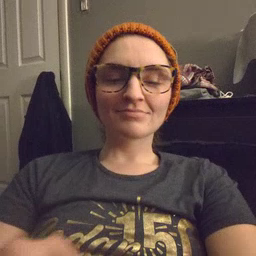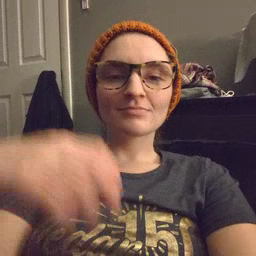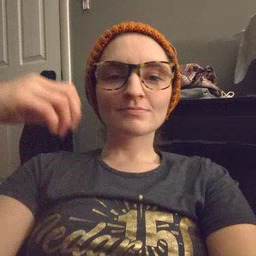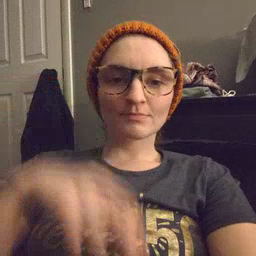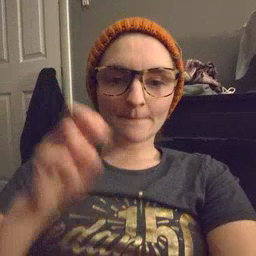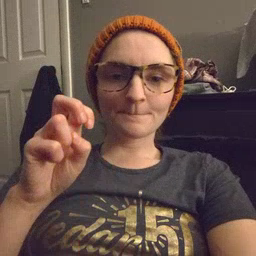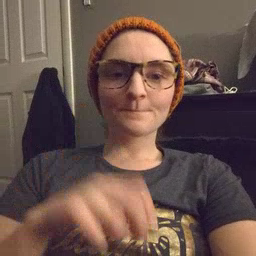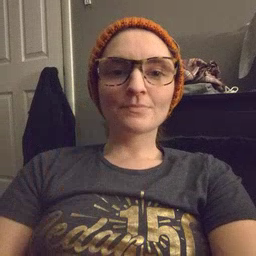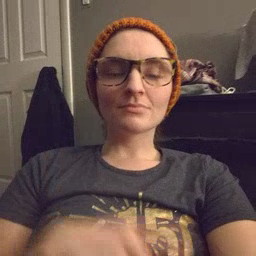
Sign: jump